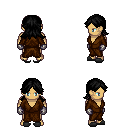
a pixel art fantasy rpg character, male body template, human, tanned skin, brown robe, teal pants, black loose hair, metal gloves, gray slippers, four views (front, back, left, right), 2x2 character sprite sheet, small pixel art, hard edges, no anti-aliasing